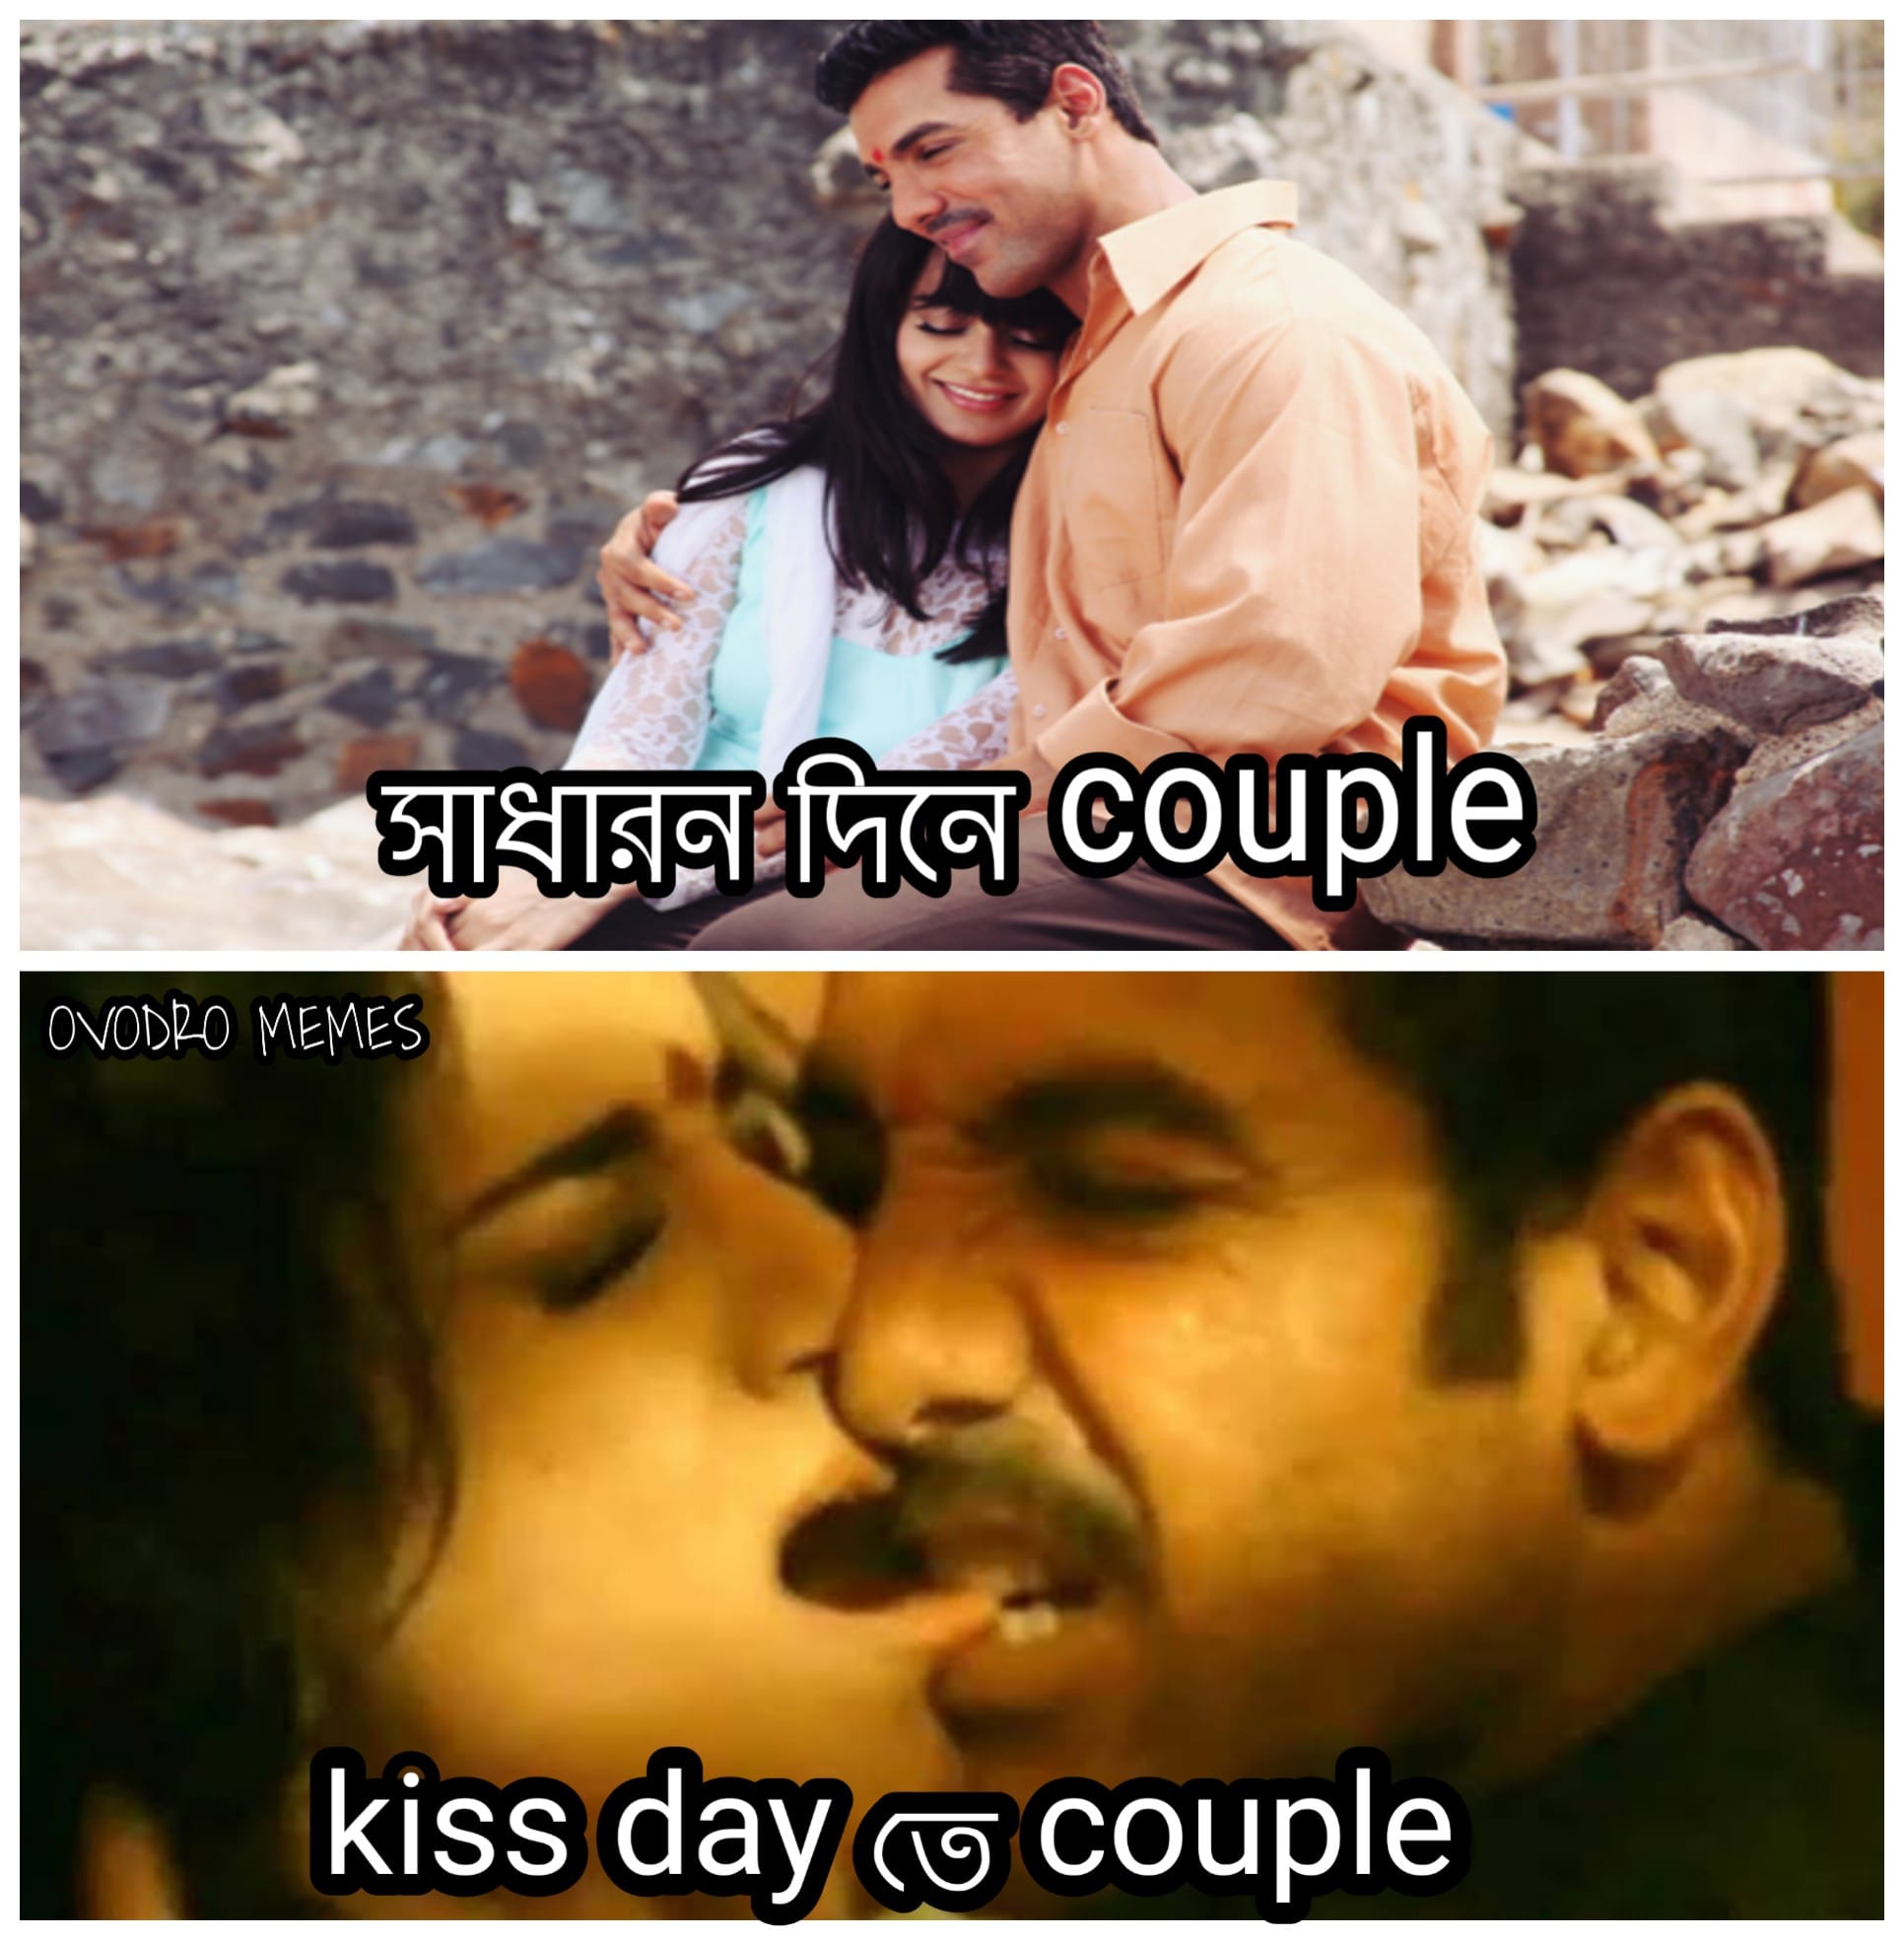
Caption: সাধারন দিনে couple  kiss day  তে couple
Label: hate